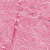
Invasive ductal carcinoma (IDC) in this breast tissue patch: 0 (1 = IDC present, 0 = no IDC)